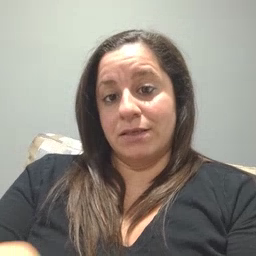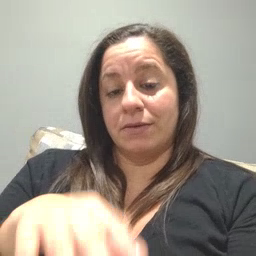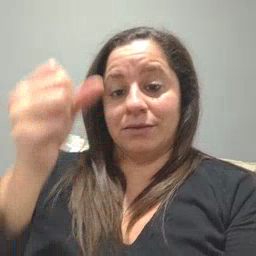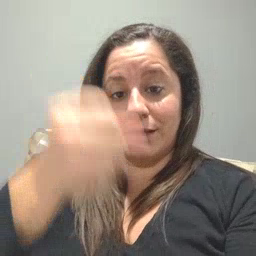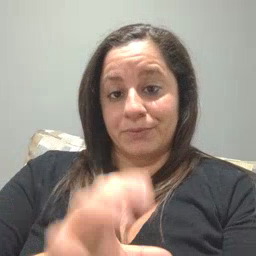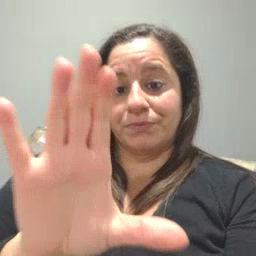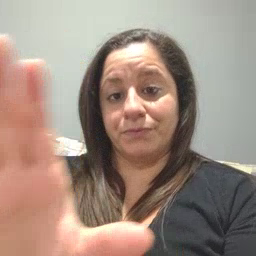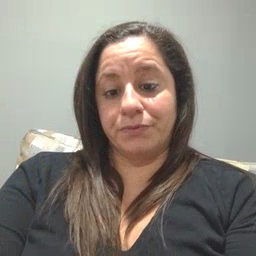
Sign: mitten